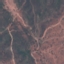
Land use / land cover: HerbaceousVegetation